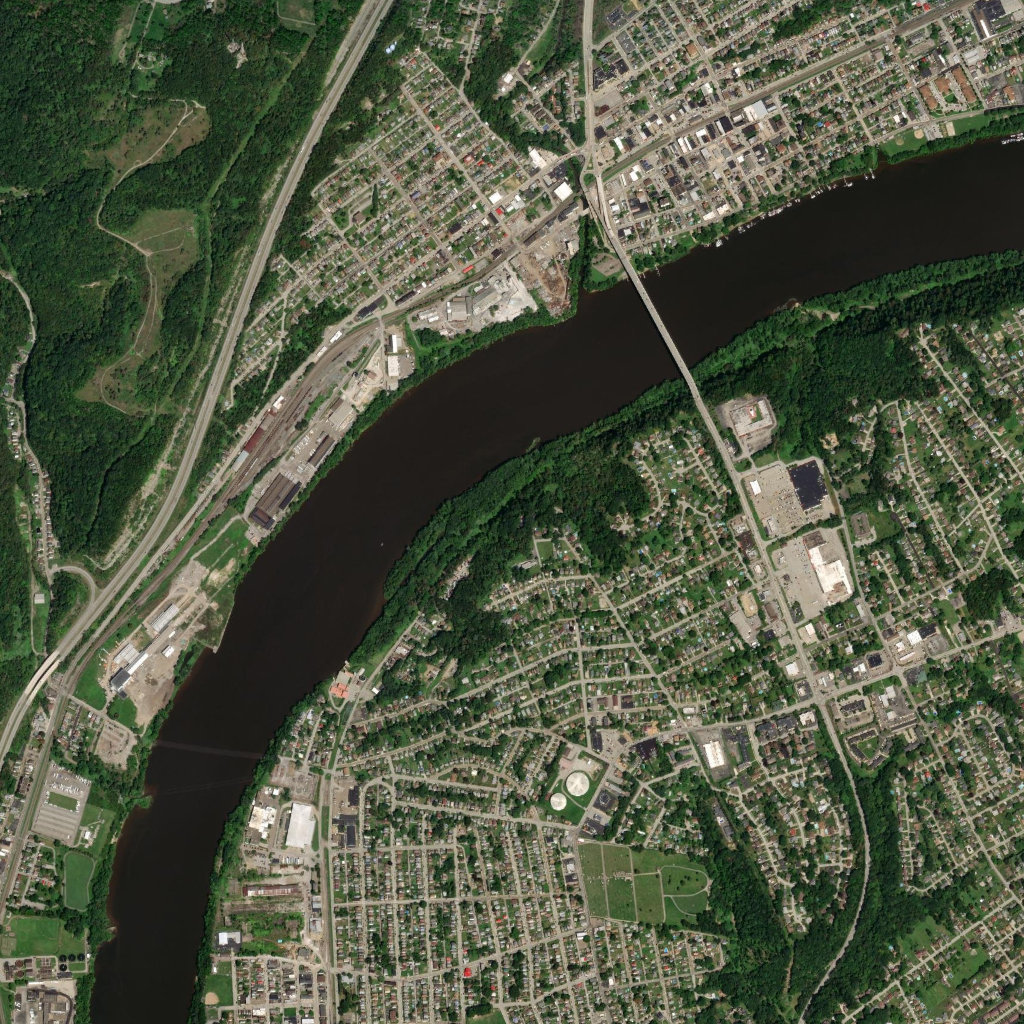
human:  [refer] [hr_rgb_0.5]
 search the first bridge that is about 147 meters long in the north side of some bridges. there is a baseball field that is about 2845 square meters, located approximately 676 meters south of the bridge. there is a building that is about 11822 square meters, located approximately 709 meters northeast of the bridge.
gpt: <box>[[2, 63, 5, 67, 0]]</box>